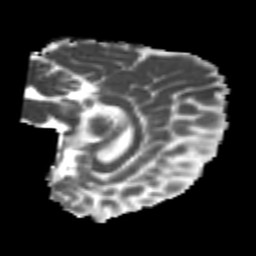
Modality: MD
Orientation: sagittal
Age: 20
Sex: male
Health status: healthy
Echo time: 0.074 s